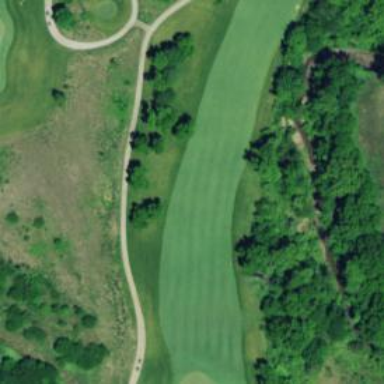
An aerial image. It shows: Rough area in golf course.